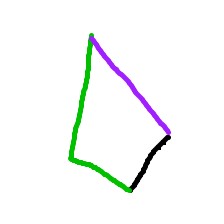
Shape: kite